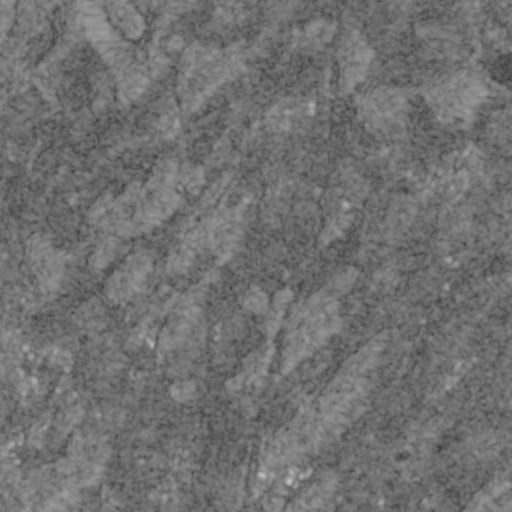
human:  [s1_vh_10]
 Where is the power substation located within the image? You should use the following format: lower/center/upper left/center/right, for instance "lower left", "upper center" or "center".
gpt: The power substation is located in the lower right of the image.
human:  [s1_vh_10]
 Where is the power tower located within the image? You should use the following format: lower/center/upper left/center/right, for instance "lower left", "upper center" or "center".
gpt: The power tower is located in the right of the image.
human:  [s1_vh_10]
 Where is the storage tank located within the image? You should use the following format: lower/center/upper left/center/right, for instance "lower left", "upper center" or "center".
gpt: The storage tank is located in the upper right of the image.
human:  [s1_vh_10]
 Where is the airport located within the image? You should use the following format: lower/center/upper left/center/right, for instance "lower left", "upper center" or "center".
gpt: There is no airport in the image.

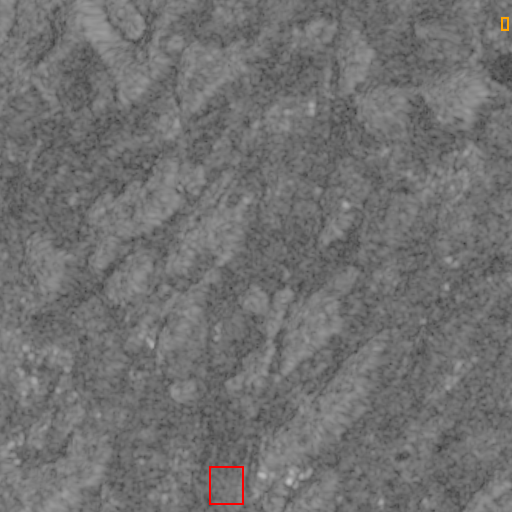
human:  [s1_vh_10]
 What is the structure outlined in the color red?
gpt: The structure outlined in red is a crop field.
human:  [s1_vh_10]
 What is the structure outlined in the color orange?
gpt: The structure outlined in orange is a parking lot.
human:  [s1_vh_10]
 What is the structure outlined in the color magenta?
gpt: There is no magenta outline.